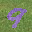
Label: 9